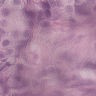
Metastatic tissue present: yes